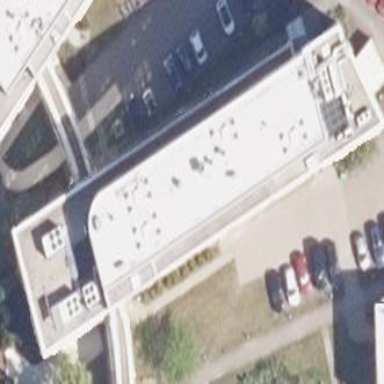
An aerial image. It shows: Industrial building.